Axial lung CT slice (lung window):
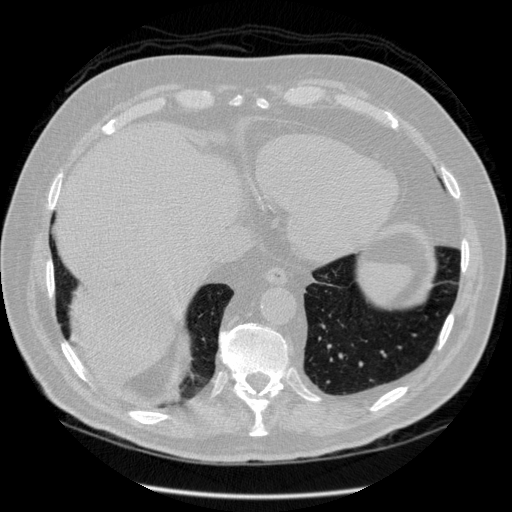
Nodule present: no